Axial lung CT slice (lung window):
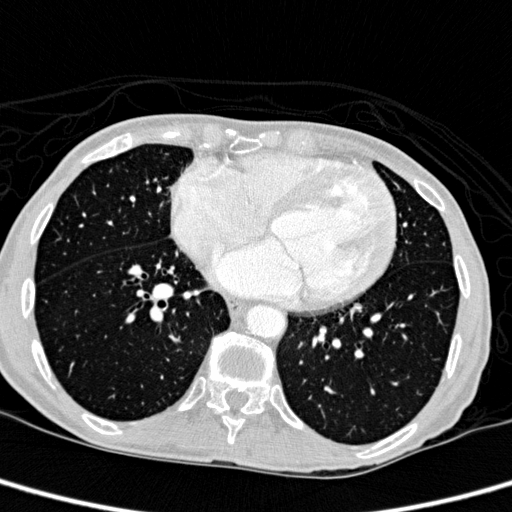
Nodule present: no